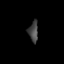
Tissue: prostate
Cell type: B cells
Senescence score: 0.7241
Nuclear area (px): 197
Mean DAPI intensity: 66.863